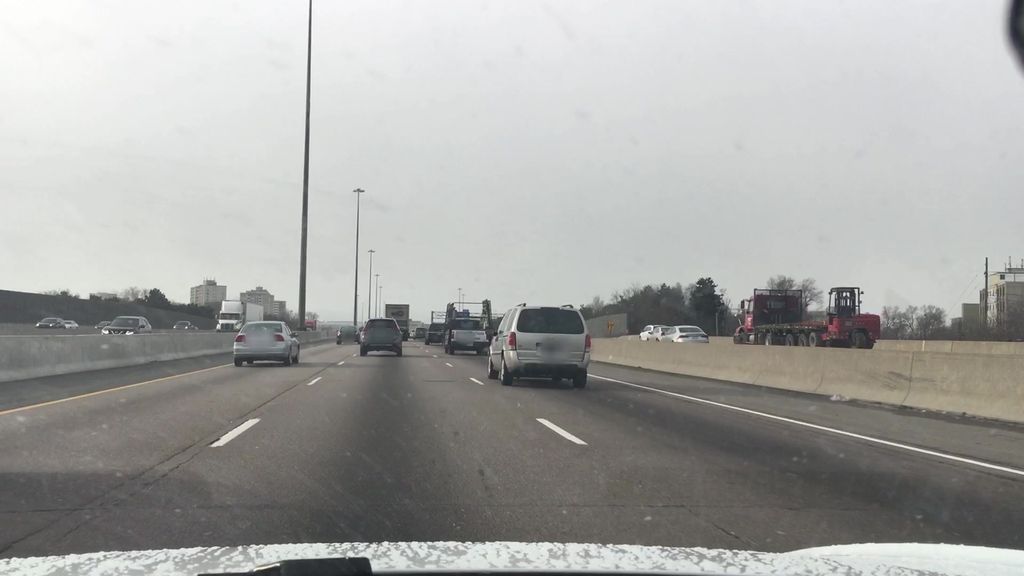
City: toronto